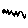
Label: zigzag